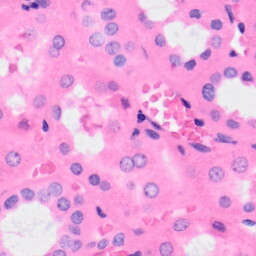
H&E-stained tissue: Kidney